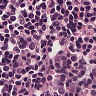
Metastatic tissue present: no